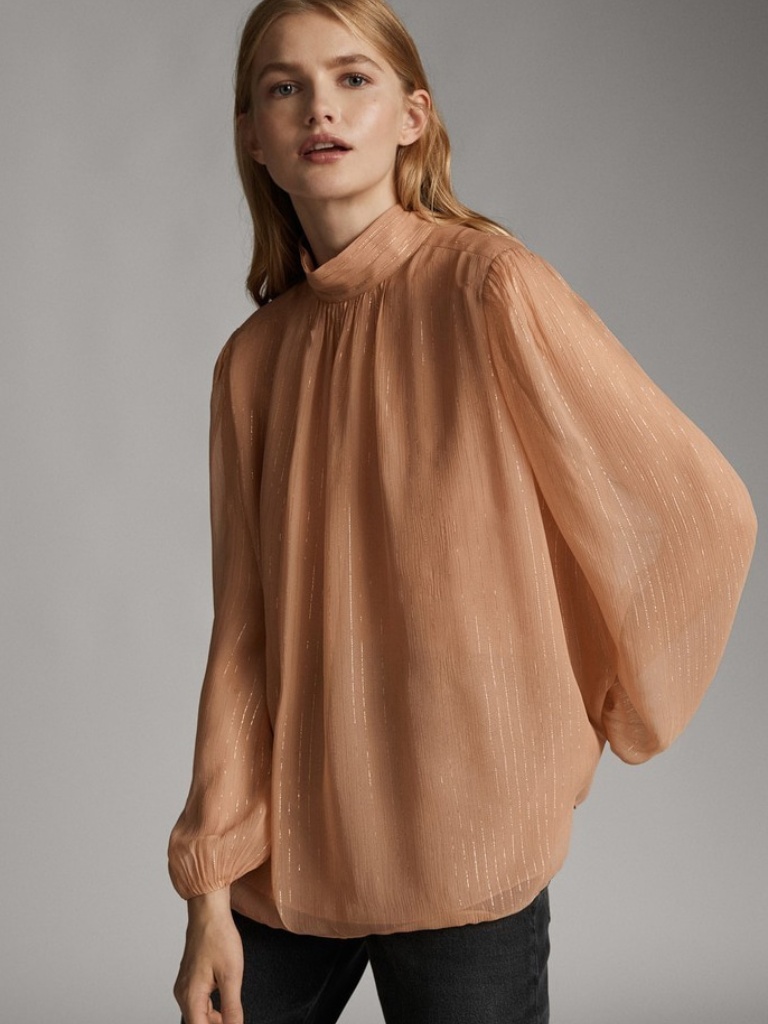
chiffon loose a long-sleeved with the sleeves down hip length Untucked high-neck blouse